Field crop: maize
Growth stage: 2
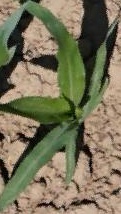
Species: maize